Question: I feel it prudent to attempt to master Unit Testing/Swift.
I viewed WWDC's Objective-C version and pretty much understand the Objective-C paradigm: importing the headers that the Unit Test depends on, etc.
The 'fetchFlickrPhotoWithSearch()' is unknown to the Unit Test. So...
Being that a Unit Test module/target is outside the scope of the application target, I assume that I need to import the particular Swift file (similar to Objective-C's header paradigm) that has the functions I wish to test.
But the compiler flags this import as 'No such module...'
So... how do I make my Swift APIs to the unit test?

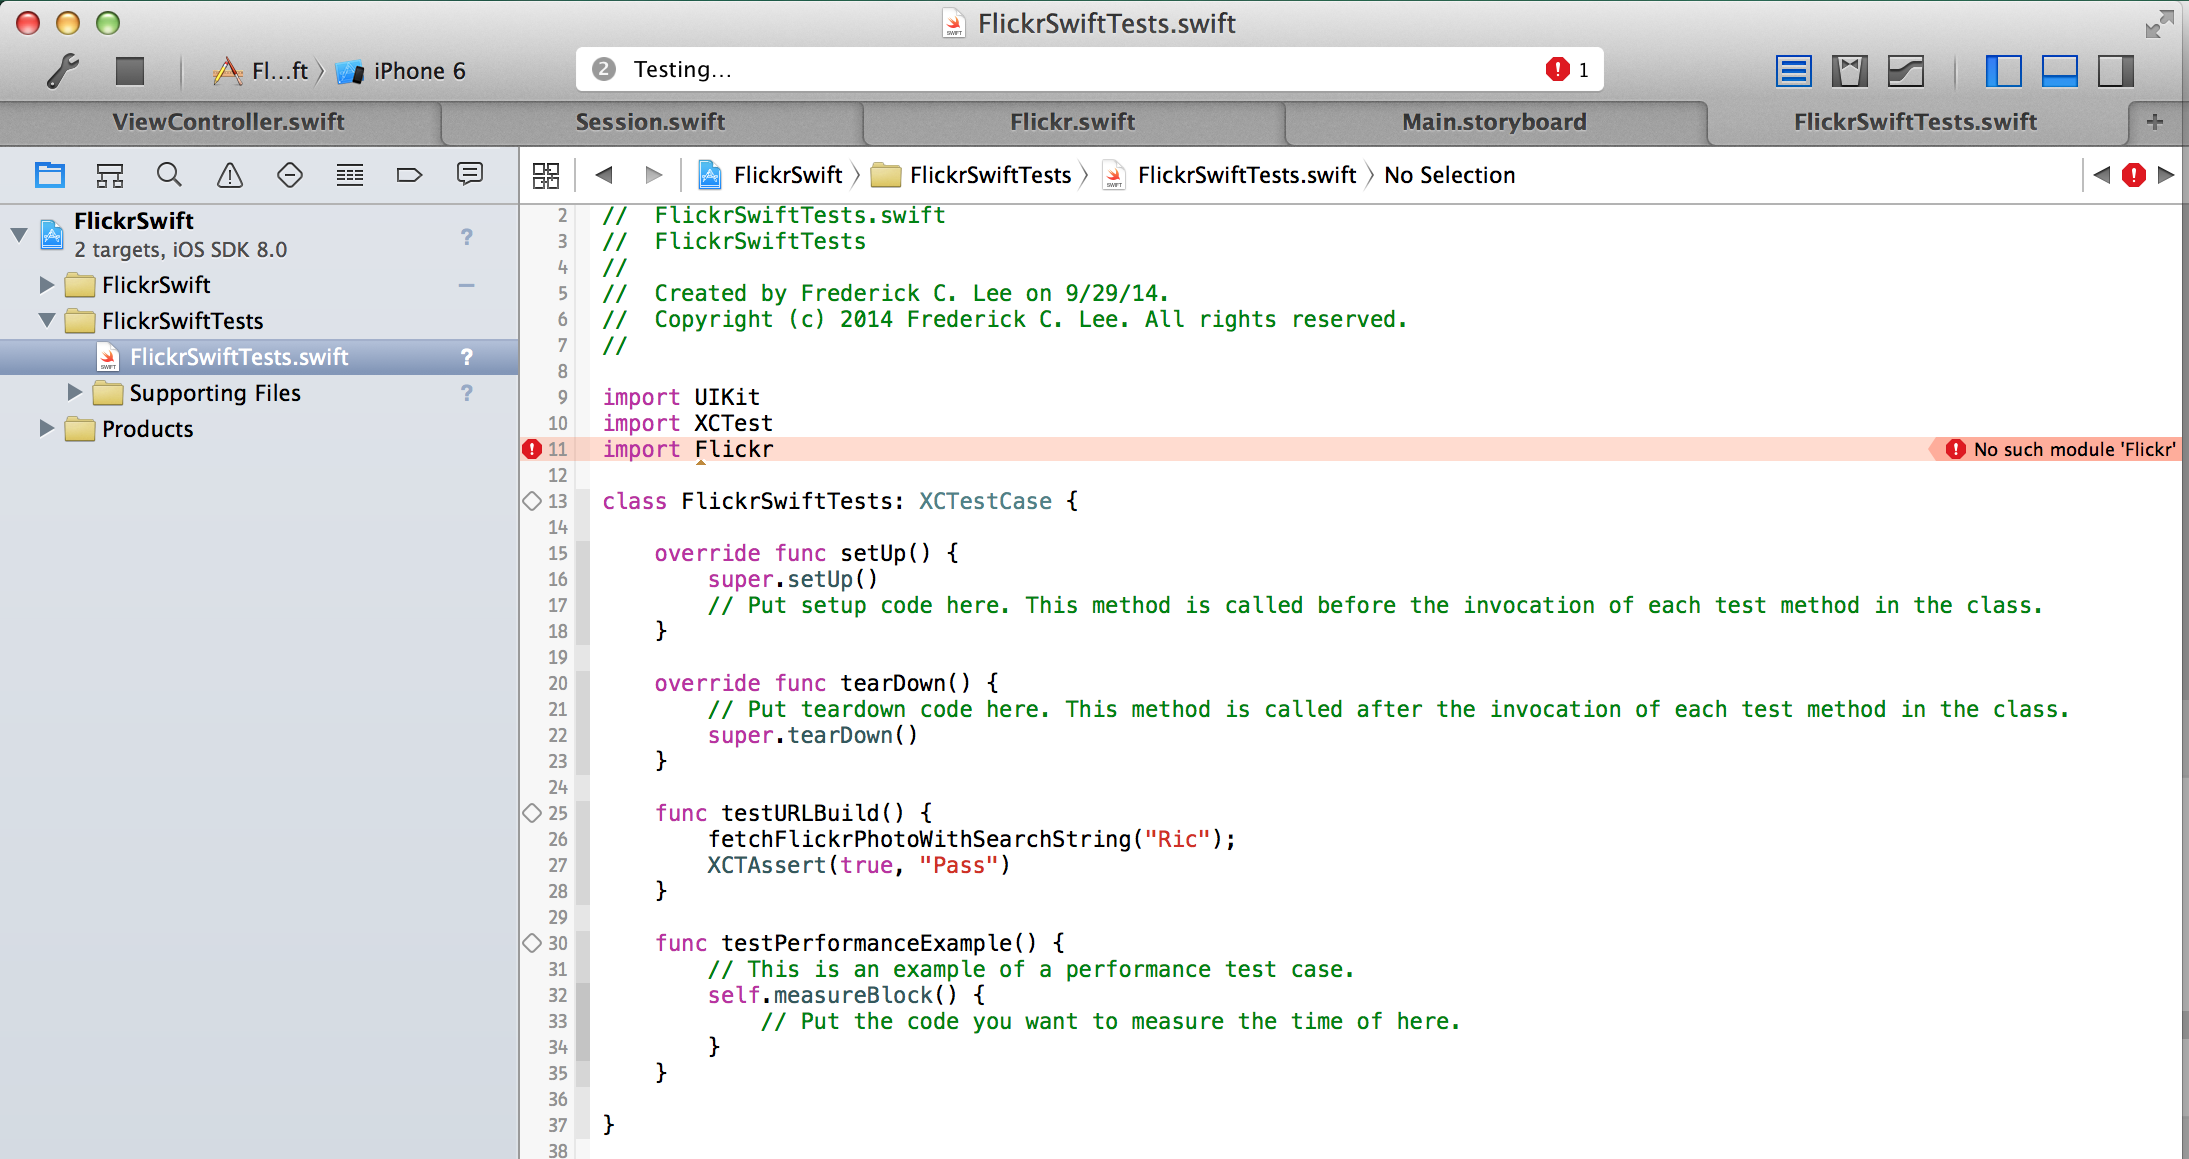
Answer: There is a good tut here:
<URL>
Making sure the class file you want to test has it's target membership checked for Tests in the file Identity inspector in the utilities panel. This caught me the first time.